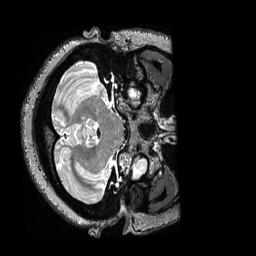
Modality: T2w
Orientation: axial
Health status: healthy
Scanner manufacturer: siemens
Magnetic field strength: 3 T
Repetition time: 3.2 s
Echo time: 0.565 s